Question:
Suppose the given picture (consider the picture as a web page) is a web page. I have saved this web page to my HDD. Now I want to parse/copy data from a specific area from the web page and store it into the database accordingly. Is this possible?
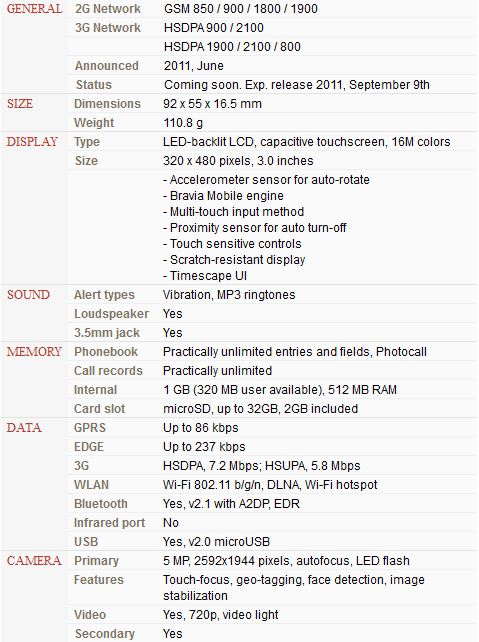
Answer: You may want to check out the HTML Agility Pack:
<URL>
It allows you to parse HTML like you would XML using a psuedo form of XPath.